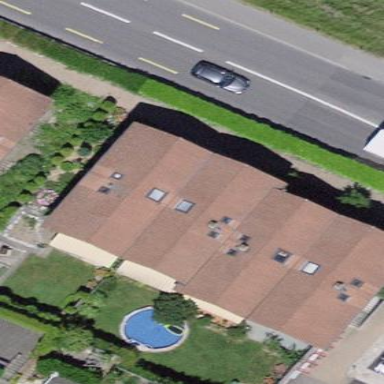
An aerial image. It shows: Residential building.